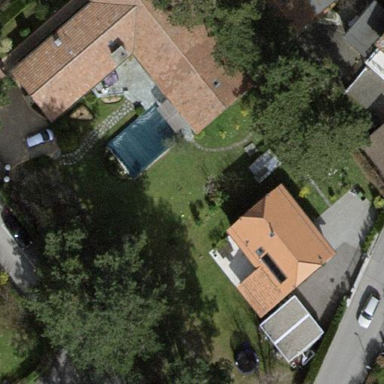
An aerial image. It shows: Garden enclosed by fence.